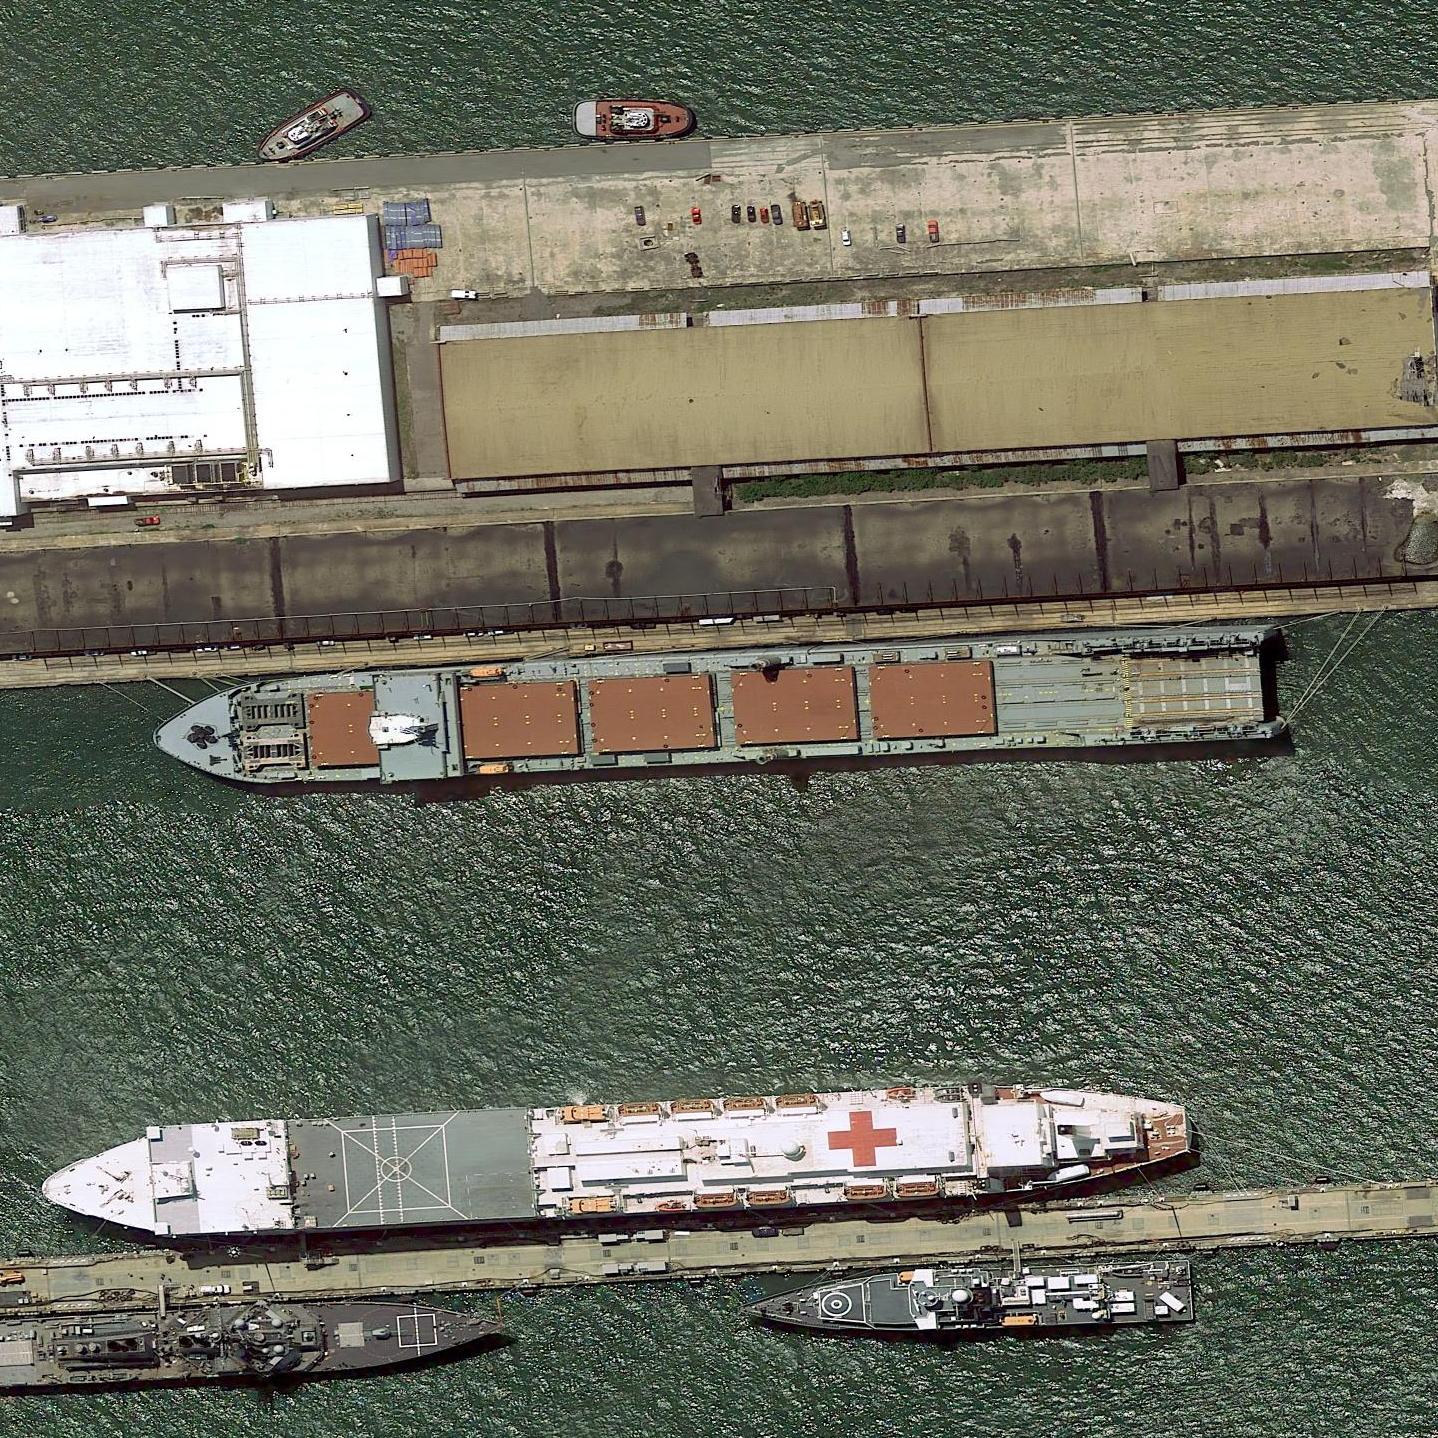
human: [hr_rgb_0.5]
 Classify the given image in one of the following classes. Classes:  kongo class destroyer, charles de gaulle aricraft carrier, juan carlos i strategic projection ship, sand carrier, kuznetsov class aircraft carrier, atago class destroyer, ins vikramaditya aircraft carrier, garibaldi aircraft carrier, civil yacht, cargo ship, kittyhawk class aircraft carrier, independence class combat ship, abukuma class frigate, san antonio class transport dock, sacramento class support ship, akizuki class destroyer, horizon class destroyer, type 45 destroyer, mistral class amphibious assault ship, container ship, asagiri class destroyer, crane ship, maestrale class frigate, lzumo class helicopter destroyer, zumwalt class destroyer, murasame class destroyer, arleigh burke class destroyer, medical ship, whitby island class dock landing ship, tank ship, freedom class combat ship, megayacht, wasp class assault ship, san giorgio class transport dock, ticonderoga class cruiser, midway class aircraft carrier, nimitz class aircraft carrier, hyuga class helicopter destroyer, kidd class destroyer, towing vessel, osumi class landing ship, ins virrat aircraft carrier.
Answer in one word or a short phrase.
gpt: Medical ship